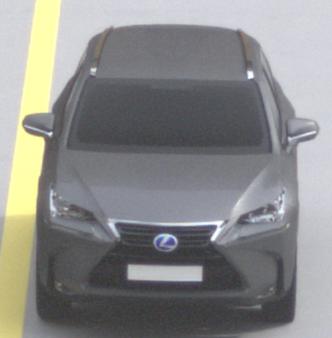
Make: Lexus
Model: NX 300h
Detailed model: NX (AZ1)
Model produced from: 2017/11
Model produced until: 2018/08
Doors: 5
Color: gray
Road condition: dry road
Daytime: morning or afternoon
Contrast: low contrast